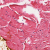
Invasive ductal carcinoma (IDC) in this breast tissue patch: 0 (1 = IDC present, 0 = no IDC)